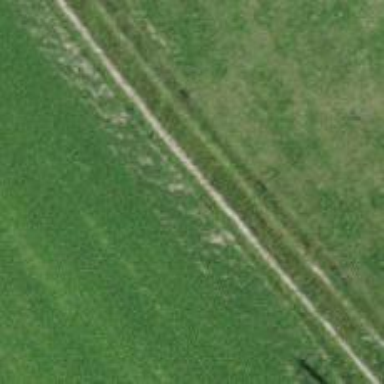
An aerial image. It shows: Grassy track with grade5 tracktype.